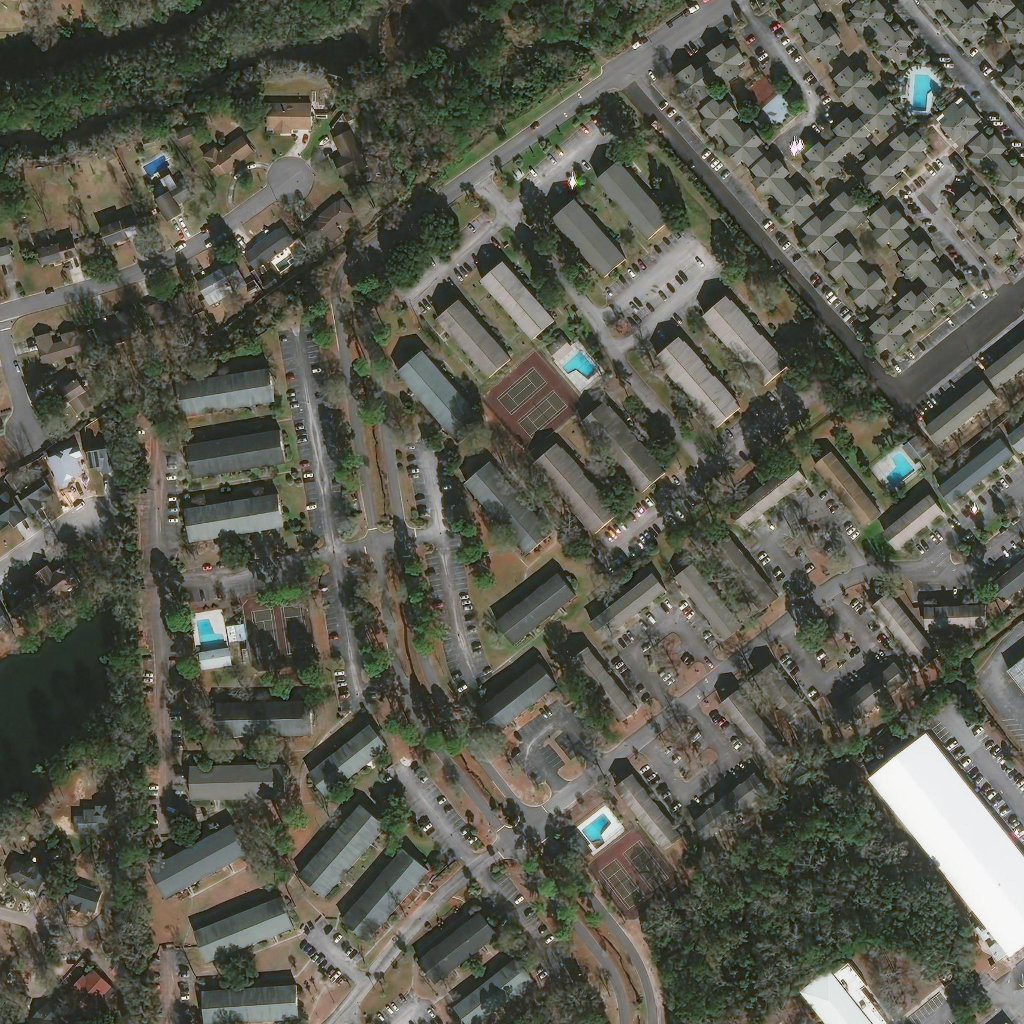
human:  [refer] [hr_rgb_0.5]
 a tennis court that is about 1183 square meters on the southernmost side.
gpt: <box>[[57, 80, 66, 90, 0]]</box>

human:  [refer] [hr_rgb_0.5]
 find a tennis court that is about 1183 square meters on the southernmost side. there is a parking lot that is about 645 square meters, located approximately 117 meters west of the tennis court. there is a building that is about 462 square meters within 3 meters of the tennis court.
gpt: <box>[[57, 80, 66, 90, 0]]</box>

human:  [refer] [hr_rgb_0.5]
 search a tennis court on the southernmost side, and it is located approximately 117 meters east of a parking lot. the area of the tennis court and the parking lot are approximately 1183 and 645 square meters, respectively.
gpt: <box>[[57, 80, 66, 90, 0]]</box>

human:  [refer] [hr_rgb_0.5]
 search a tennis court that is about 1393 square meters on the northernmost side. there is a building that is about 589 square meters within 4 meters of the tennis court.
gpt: <box>[[46, 33, 57, 44, 0]]</box>